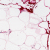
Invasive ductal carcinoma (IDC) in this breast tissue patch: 0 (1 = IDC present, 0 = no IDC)